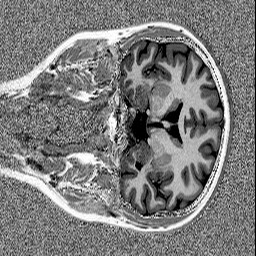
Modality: MP2RAGE
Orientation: coronal
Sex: female